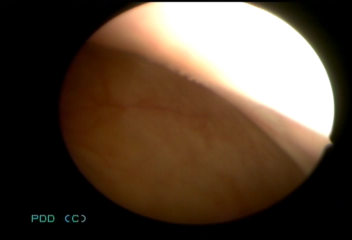
Modality: WLC
Class: Normal mucosa
Bladder cancer association: No